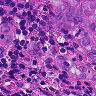
Metastatic tissue present: yes